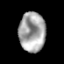
Tissue: prostate
Cell type: Epithelial cells
Senescence score: 0.2495
Nuclear area (px): 1025
Mean DAPI intensity: 165.413